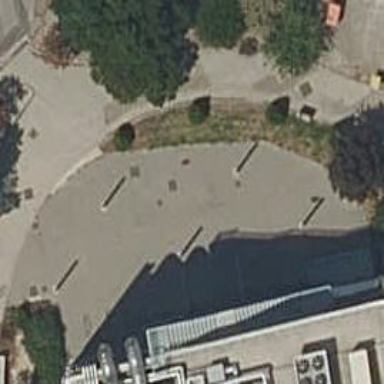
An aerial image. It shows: Bicycle parking area with anchors for securing bicycles.